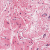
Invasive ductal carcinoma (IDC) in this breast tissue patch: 0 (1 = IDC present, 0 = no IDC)